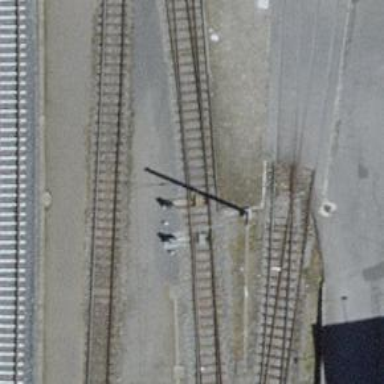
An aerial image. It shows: Railway switch.